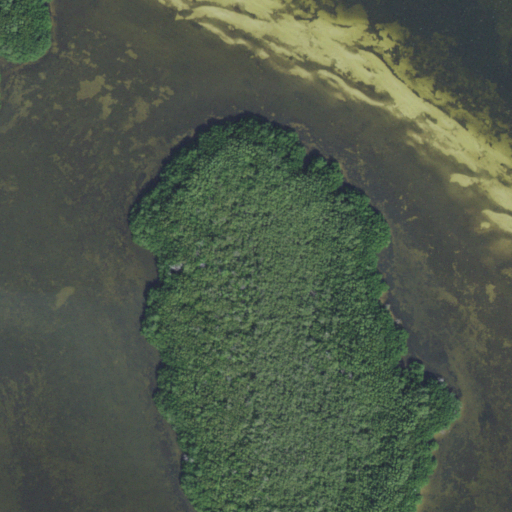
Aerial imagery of island in Florida named Wulfert Keys containing open water, woody wetlands, and herbaceous wetlands